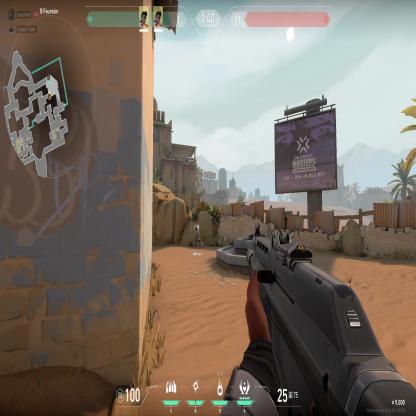
Label: teammate